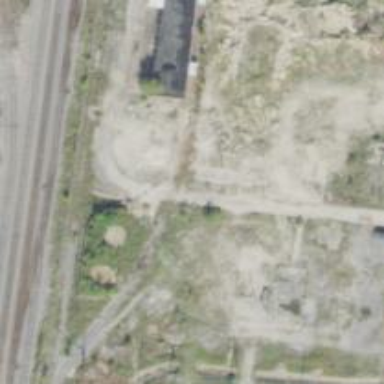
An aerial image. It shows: Abandoned railway.